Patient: sex M, age 61
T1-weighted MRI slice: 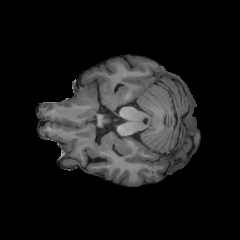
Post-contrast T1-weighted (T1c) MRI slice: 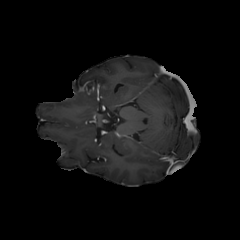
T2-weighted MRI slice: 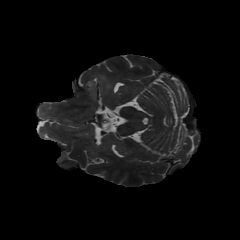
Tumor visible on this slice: yes
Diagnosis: Glioblastoma, IDH-wildtype
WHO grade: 4